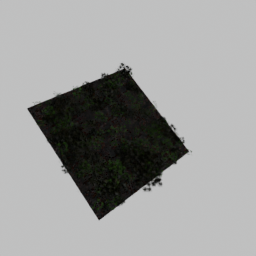
Label: nature